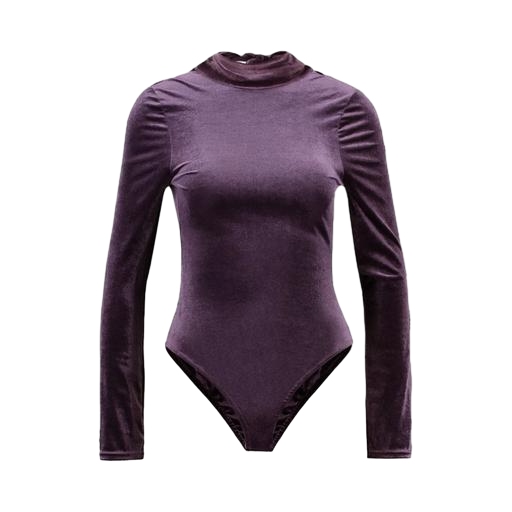
purple turtleneck top, purple plus size mock-neck top only macy, purple long-sleeve top, white background